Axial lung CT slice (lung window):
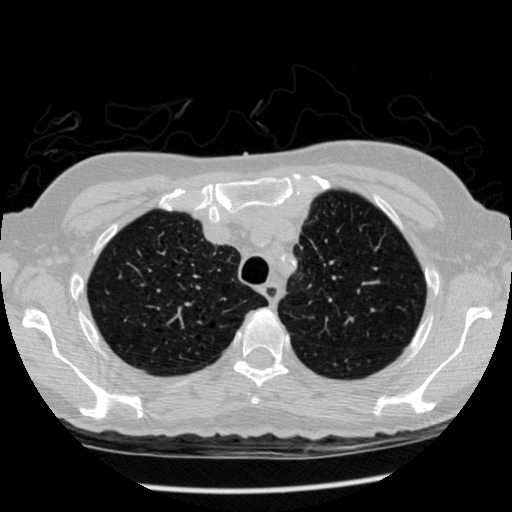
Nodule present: no